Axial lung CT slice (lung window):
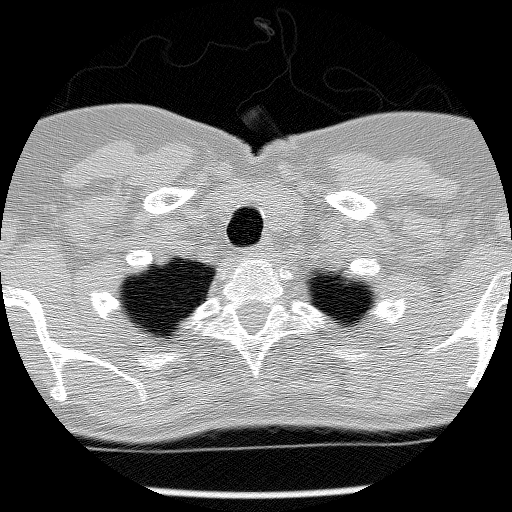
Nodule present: no